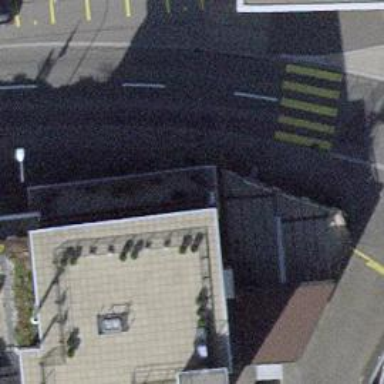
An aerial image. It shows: Restaurant.